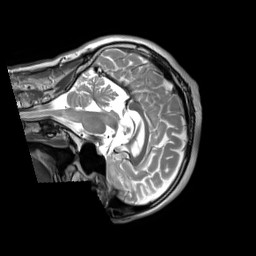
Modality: T2w
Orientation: sagittal
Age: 50
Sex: male
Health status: ill
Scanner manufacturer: siemens
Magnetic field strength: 3 T
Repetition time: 2.8 s
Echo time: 0.326 s